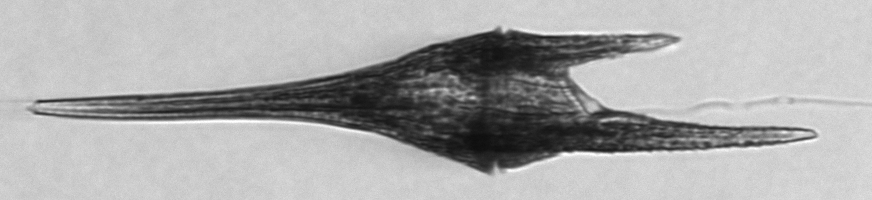
Label: Tripos_furca